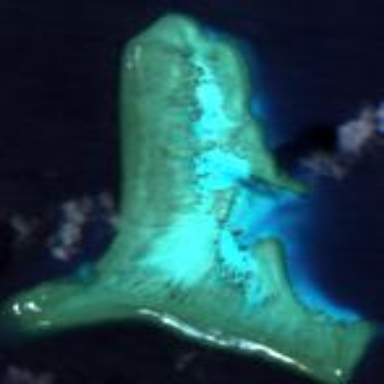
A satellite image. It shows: Beautiful reef in its natural habitat.